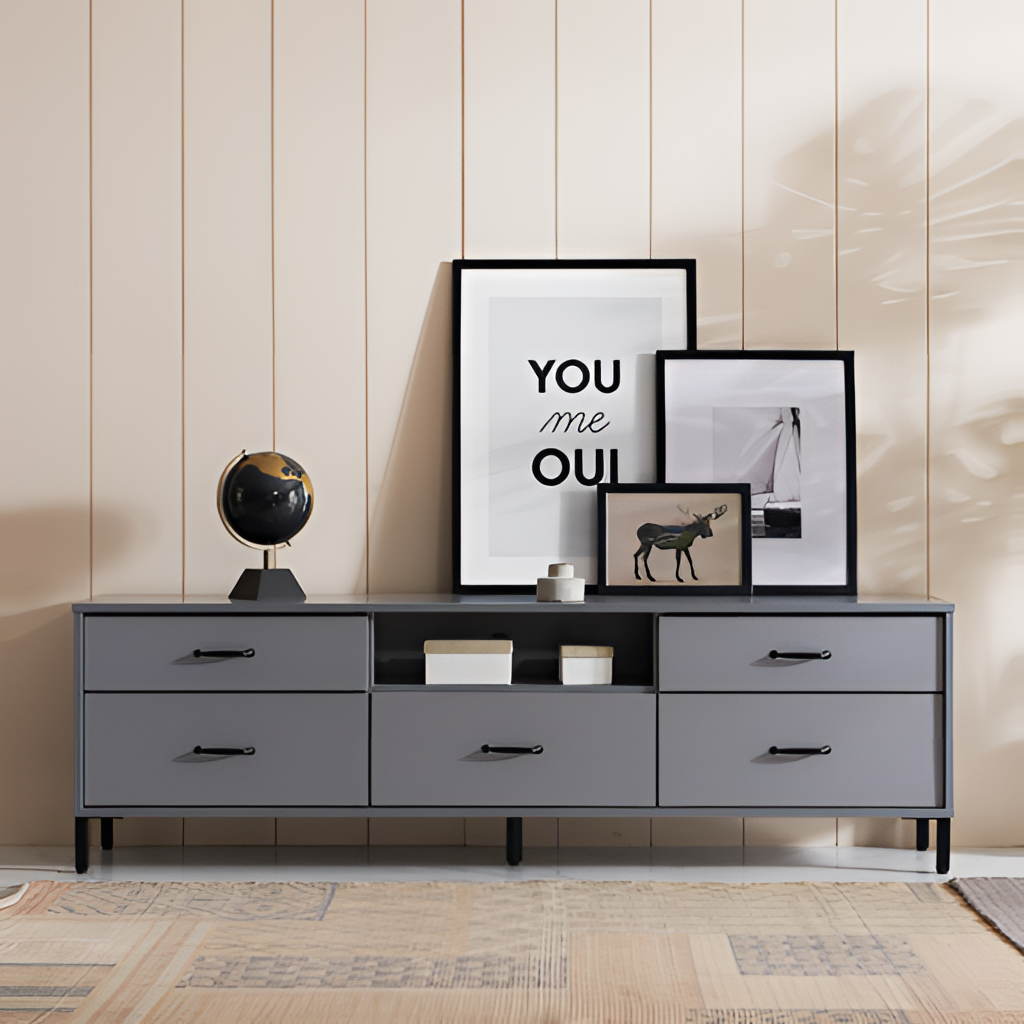
living room, wood sideboard, beige panel wallpaper, with vertical striped pattern, beige tile flooring, with large square pattern, modern